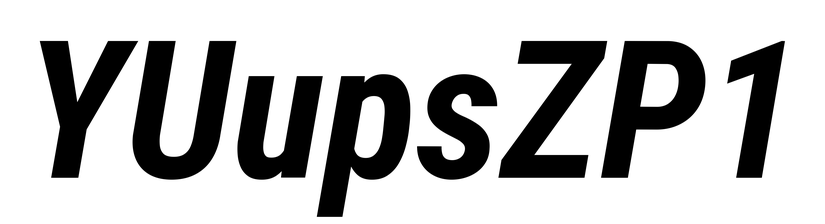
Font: Roboto-Italic_Condensed_Bold_Italic